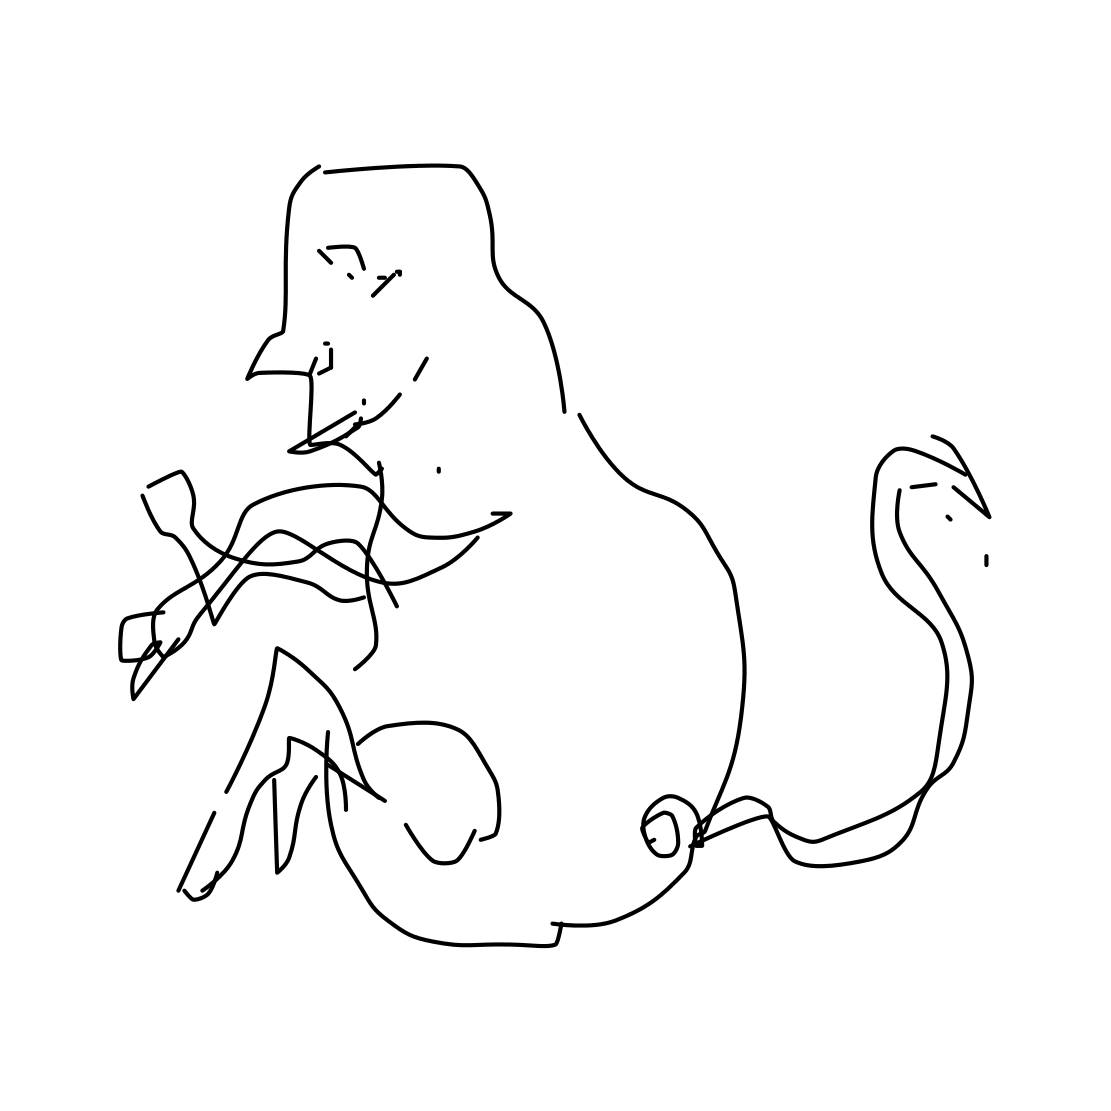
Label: monkey